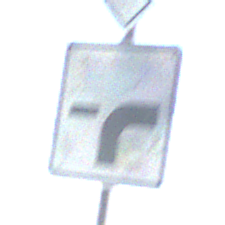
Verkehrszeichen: VerlaufVorfahrtsstrasse9
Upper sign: Vorfahrtsstrasse
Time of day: MorningAfternoon
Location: Outdoor (Urban)
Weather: Clear
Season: NotSpecified
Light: Natural